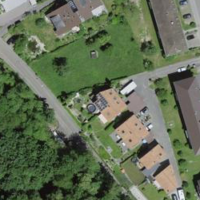
EUNIS habitat code: 55
Species observed at this site:
Aruncus dioicus